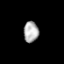
Tissue: prostate
Cell type: Fibroblasts
Senescence score: 0.7872
Nuclear area (px): 306
Mean DAPI intensity: 174.154